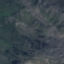
Land use / land cover: HerbaceousVegetation